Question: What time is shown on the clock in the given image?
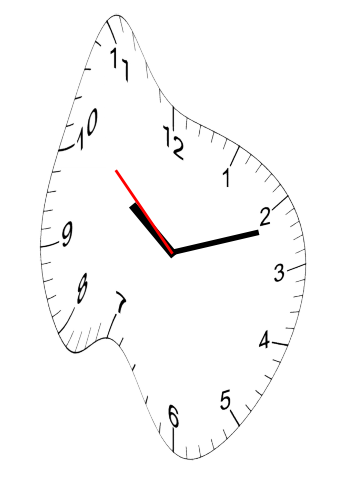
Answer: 10:11:52